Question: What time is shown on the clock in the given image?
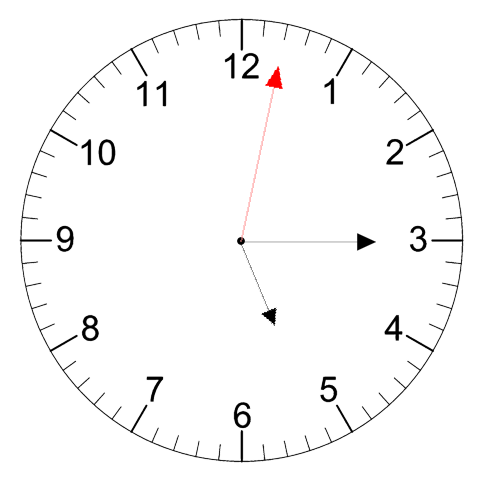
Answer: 05:15:02